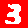
Digit: 3